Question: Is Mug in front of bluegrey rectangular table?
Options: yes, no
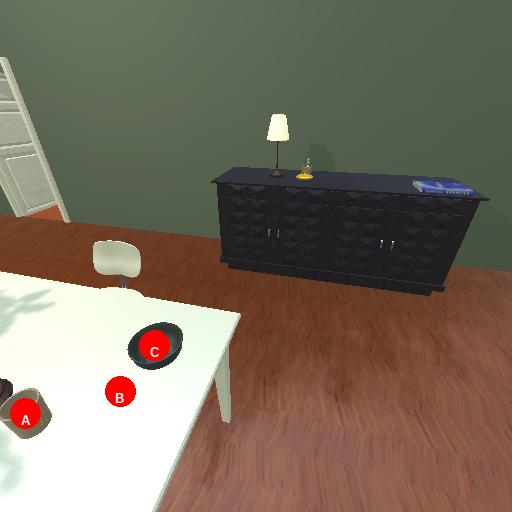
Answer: yes